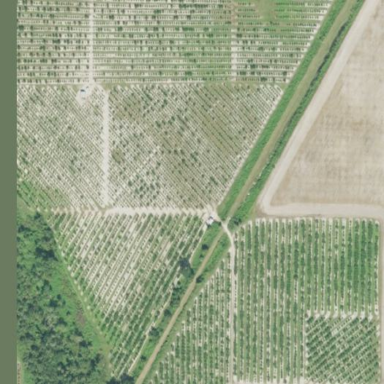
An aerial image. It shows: Orchard.